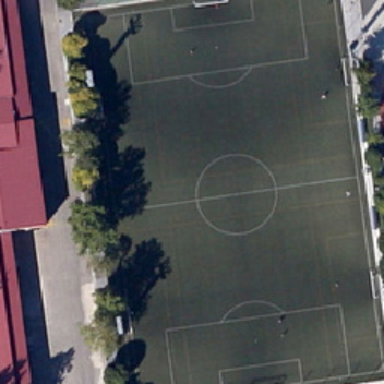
Is a rectangle football court with cyan lawn in it .